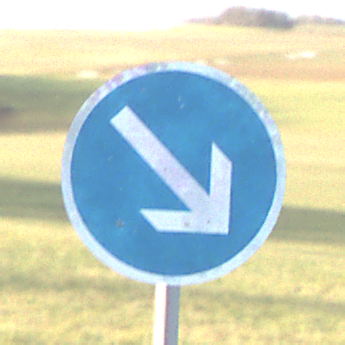
Verkehrszeichen: VorgeschriebeneVorbeifahrtRechts
Umgebung: Outdoor, Nature
Tageszeit: MorningAfternoon
Wetter: Clear
Licht: Natural
Jahreszeit: Winter
Kontrast: HighContrast